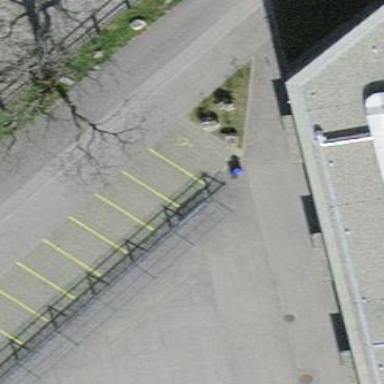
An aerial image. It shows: Shed designated for bicycle parking.